Current action and preconditions to check: trajectory_clear

Your task: For each precondition in the list above, predict whether it will hold at this action.

Consider the current scene as observed from the mobile robot's camera, and analyze the predicted future states of all dynamic agents (e.g., people, animals, vehicles, or any moving entities) within the NEXT SECOND.

IMPORTANT: Only answer "very likely" if you are absolutely certain—based on strong, clear evidence—that a dynamic agent will violate the precondition in the predicted future state. Do NOT answer "very likely" for unlikely, ambiguous, or low-probability risks.

Ask yourself for each precondition: Is there a high probability, with clear and convincing evidence, that the predicted future states of any dynamic agent will interfere with the predicted future state of the currently executing action within the NEXT SECOND, causing that precondition to fail?

Assess the risk level based on these predictions. Use "likely" or "very likely" if motions create a clear risk of interference.

Use "neutral" or "improbable" if agents are nearby but their predicted paths are clearly diverging or non-conflicting.

Failure Risk Categories: "very improbable", "improbable", "neutral", "likely", "very likely"

Answer Format: Output ONLY the probability_of_failure value from these categories: "very improbable", "improbable", "neutral", "likely", "very likely"

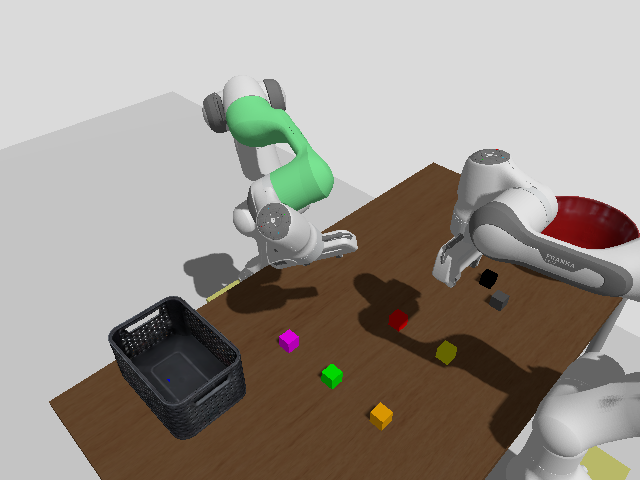

Answer: improbable